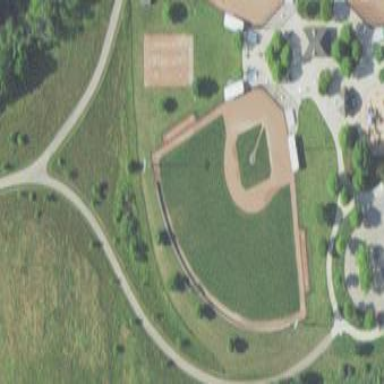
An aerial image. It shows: Baseball pitch for leisure and sports activities.